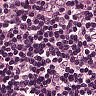
Metastatic tissue present: no